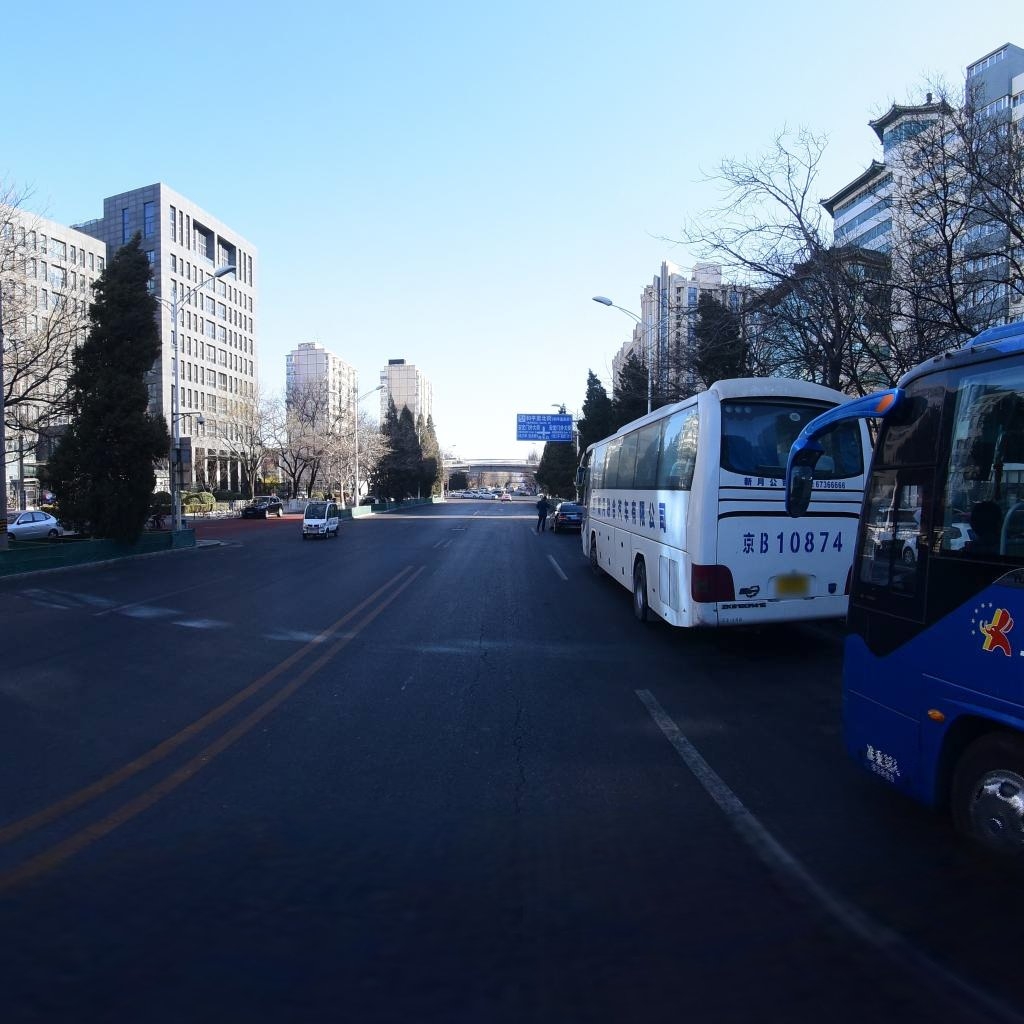
Region: Dongcheng
Road damage annotations: longitudinal crack, longitudinal crack